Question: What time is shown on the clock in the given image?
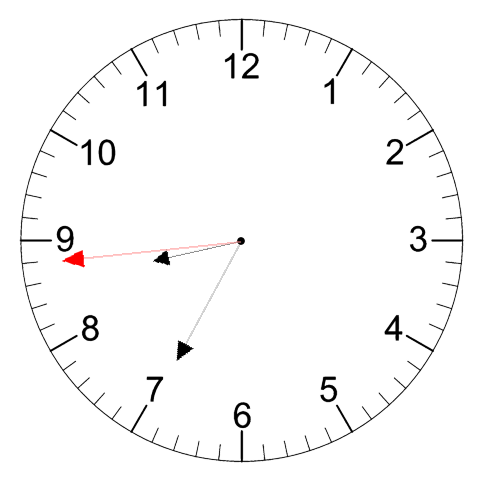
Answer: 08:34:44